You are looking at the envelope spectrum of a bearing's vibration signal. The marked vertical lines are the theoretical fault frequencies for the outer race, inner race, rolling elements, and cage. What is the most likely bearing condition (normal, inner_race, outer_race, ball)?
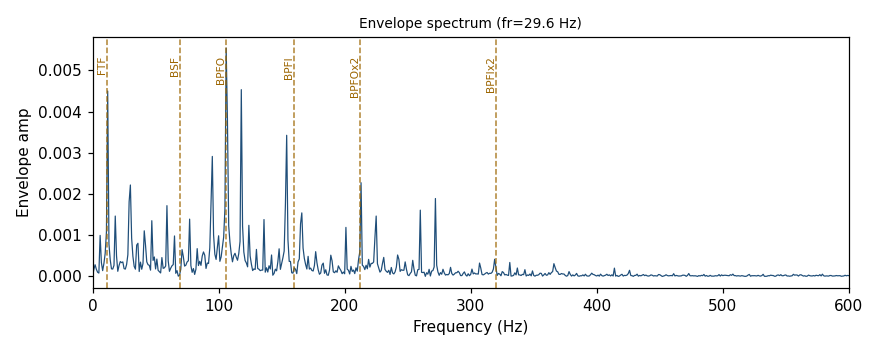
Answer: outer_race